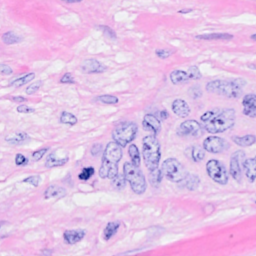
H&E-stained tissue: Breast